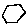
Label: hexagon